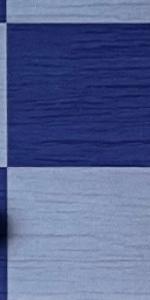
Label: Empty